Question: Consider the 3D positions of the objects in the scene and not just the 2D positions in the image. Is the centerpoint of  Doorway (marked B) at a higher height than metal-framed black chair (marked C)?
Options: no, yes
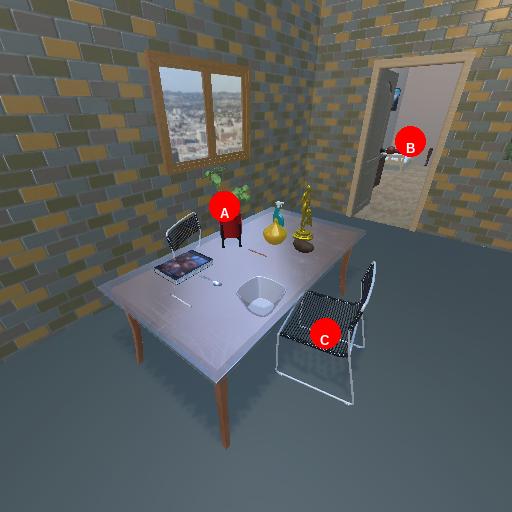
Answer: no